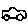
Label: car